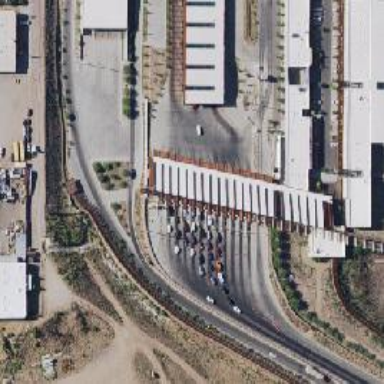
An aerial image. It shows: Border control barrier.